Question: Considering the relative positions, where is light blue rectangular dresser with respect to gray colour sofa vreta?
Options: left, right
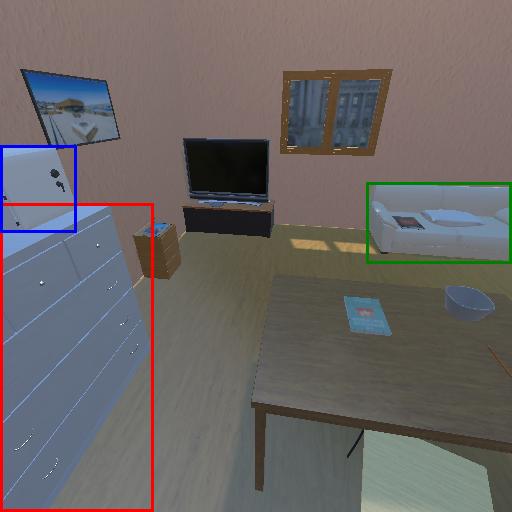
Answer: left